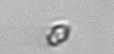
Label: Heterocapsa_rotundata